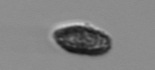
Label: Pseudochattonella_farcimen